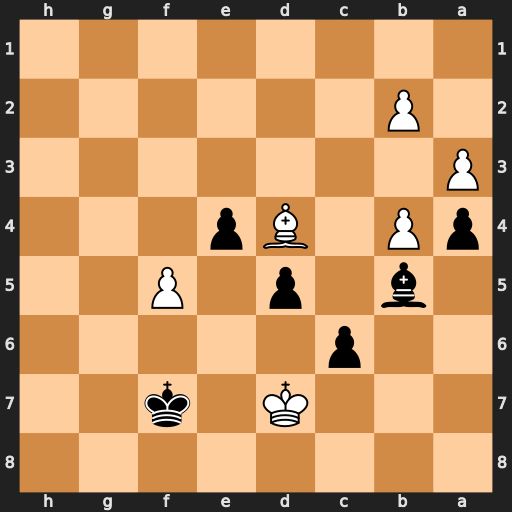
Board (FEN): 8/3K1k2/2p5/1b1p1P2/pP1Bp3/P7/1P6/8
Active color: b
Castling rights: -
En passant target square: -
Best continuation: c5+ Kd6 cxd4